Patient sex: F
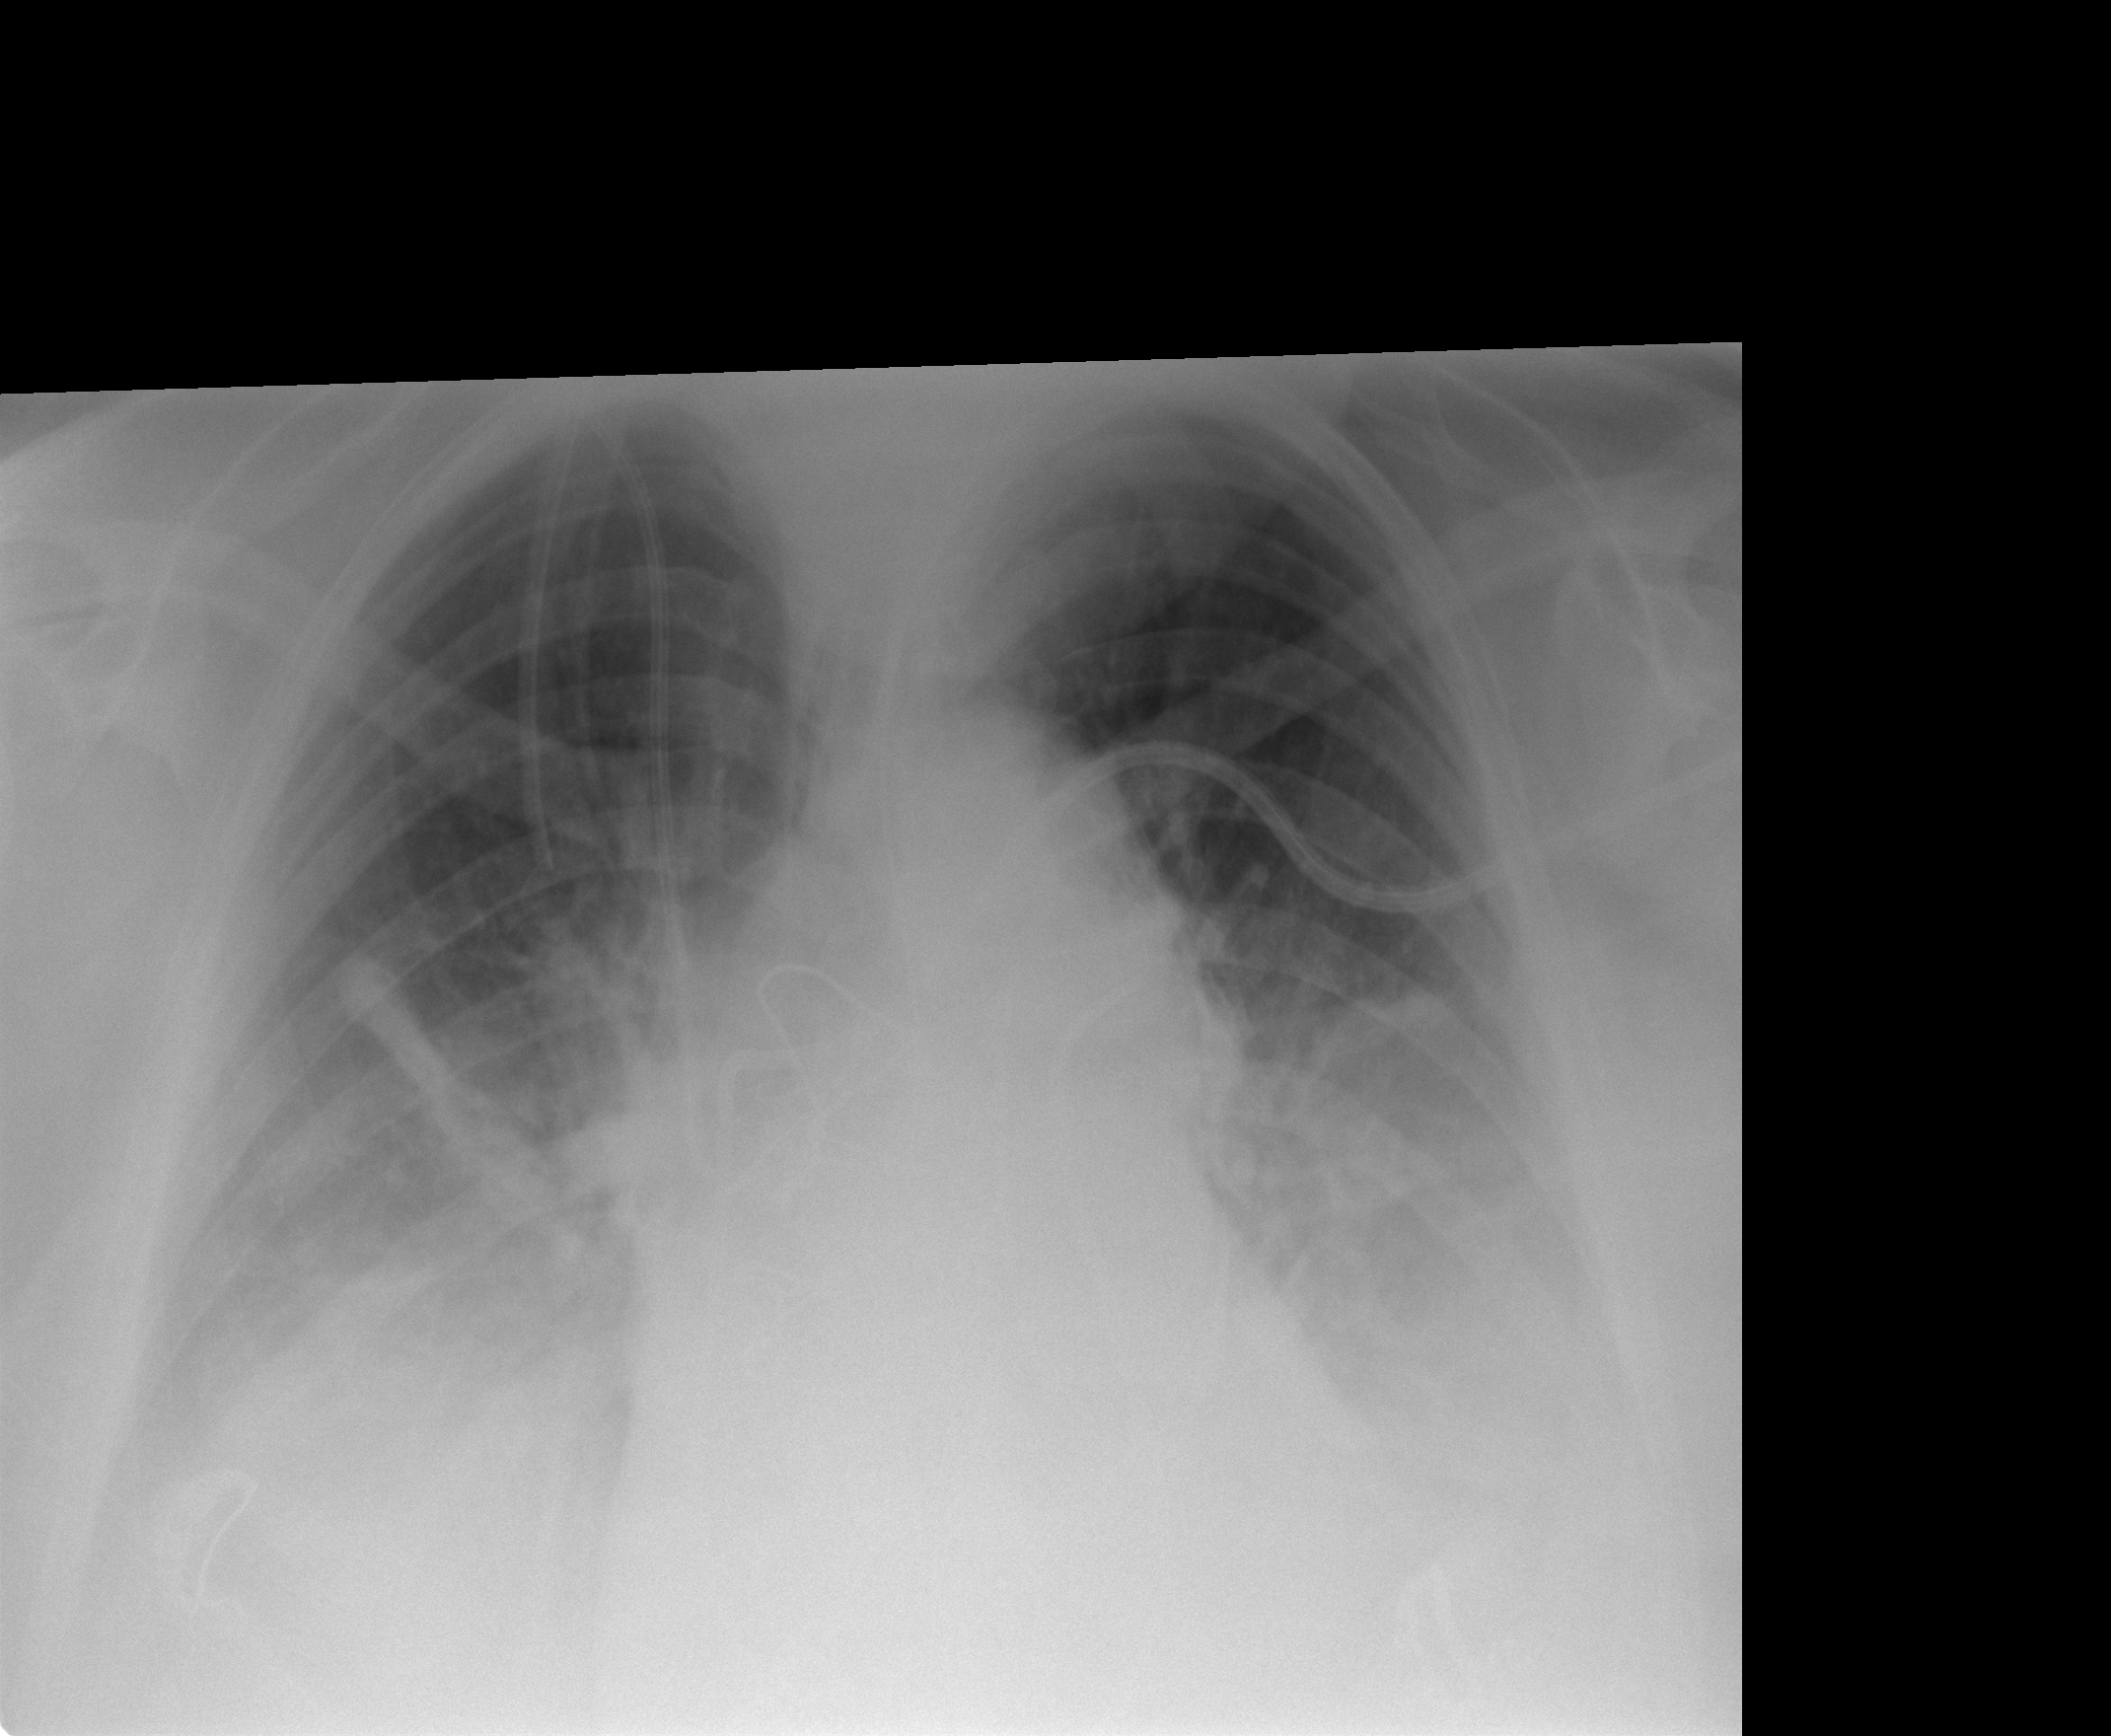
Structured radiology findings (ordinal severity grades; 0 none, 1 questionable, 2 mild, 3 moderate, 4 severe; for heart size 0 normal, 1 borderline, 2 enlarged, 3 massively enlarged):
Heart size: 1
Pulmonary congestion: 3
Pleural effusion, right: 3
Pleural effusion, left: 3
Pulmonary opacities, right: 2
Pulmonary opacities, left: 2
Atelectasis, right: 3
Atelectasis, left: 3